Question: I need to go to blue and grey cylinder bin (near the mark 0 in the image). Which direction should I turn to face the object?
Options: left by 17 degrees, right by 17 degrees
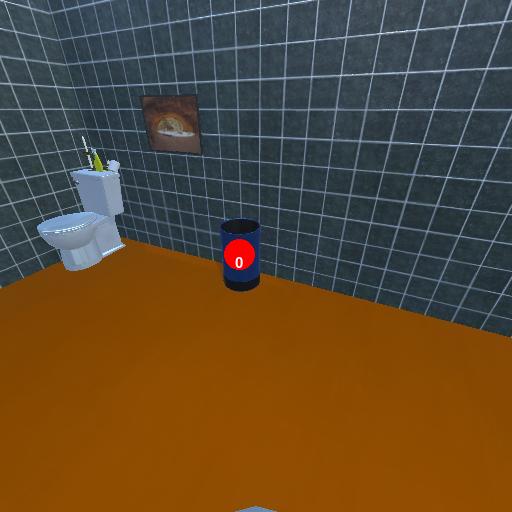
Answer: left by 17 degrees